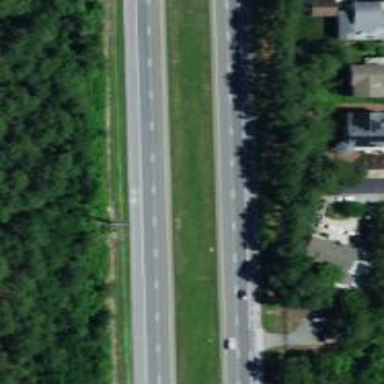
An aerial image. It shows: Asphalt road classified as trunk highway.